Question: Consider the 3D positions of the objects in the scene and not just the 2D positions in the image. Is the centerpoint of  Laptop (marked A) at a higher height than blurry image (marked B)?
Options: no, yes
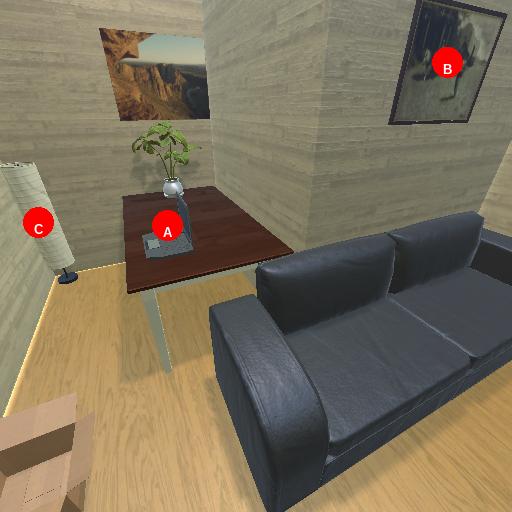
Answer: no